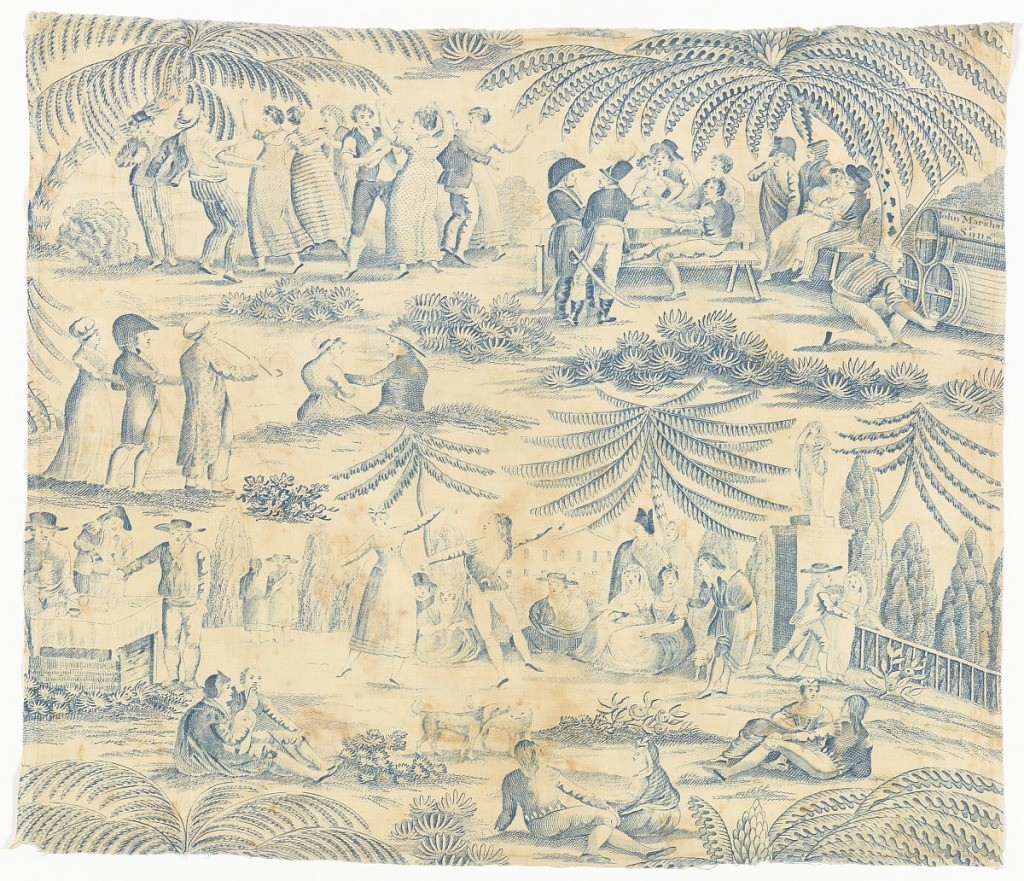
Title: Textile
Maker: John Marshall & Sons
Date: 1824
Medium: cotton Technique: printed by engraved roller on plain weave Label: Printed by engraved roller on cotton plain weave
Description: Vignettes of dancing, music playing and conversation. Uniforms worn by some of the men are Napoleonic; other costume includes Turkish and Spanish everyday dress. Palm trees indicate a Spanish locale.